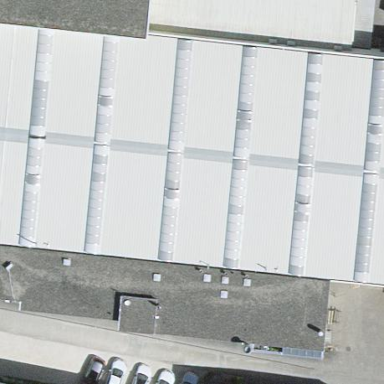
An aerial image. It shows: Industrial building.